Question: Mix 1 look at the source-code of my site with 19 chars of byte-wasting letters 'background-position', for the sprite icons positions, and you get a feel of my little frustration on this long word:
'background-position'
Using it singularly is fine, but when setting hundreds of sprite icons it's just silly byte-wasting. So my question is: that can replace this long word? If so, it would save me half my page's bytes!
Just have a look at the insanity of it on the pic below...
Cheers and much appreciated!
# update:
notice that every single icon has its own, unique icon and unique background offset.
---

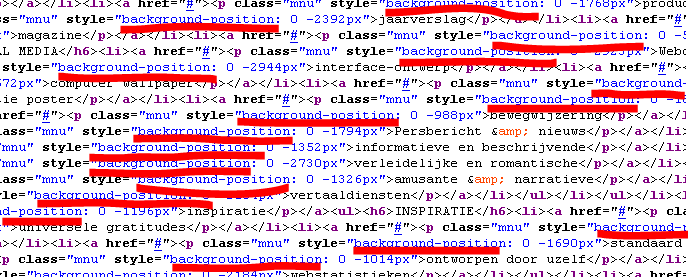
Answer: approach would be to encode the background-position in a class name and then use javascript to convert this into element styling.
So
'''
<p class="mnu" style="background-position: 0 -1690px">
'''
becomes
'''
<p class="mnu bg p$0$-1690">
'''
Then you do something like
'''
$('.bg').each( function() {
var elem = $(this);
var classes = elem.attr('class').split(/\s+/);
$.each(classes, function(index, classname) {
if(classname.indexOf('p$') != -1) {
var coords = new Array();
coords = classname.split('$');
elem.css('background-position', coords[1]+"px "+coords[2]+"px");
}
});
});
'''
In effective, you've got your own de-minifier there. I'm not saying it's the best way to do it, but it does address your concern of HTML file size (at the expense of rendering time).